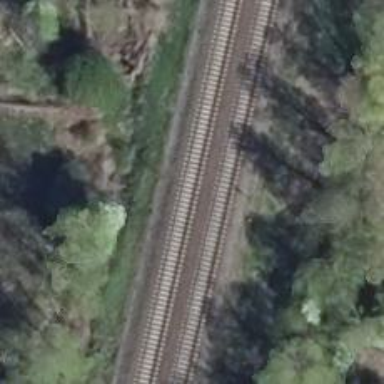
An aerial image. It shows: Railway signal.